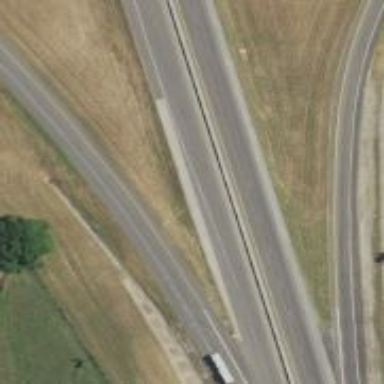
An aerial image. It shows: This image shows trunk highway that functions as expressway.